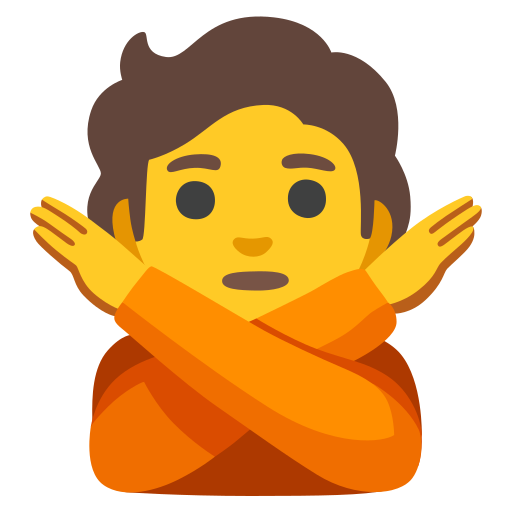
Emoji: 🙅